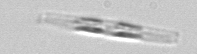
Label: pennate